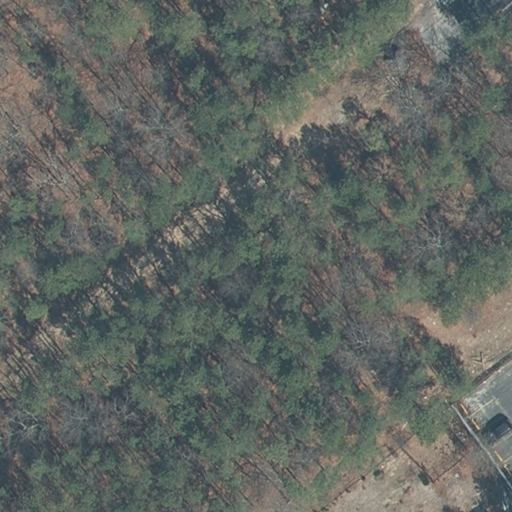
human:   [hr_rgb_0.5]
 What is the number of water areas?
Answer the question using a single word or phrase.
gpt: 0

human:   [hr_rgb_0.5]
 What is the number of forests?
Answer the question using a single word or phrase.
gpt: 1

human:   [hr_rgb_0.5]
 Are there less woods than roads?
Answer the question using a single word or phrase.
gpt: yes

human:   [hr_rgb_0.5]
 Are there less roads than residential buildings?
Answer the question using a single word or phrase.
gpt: no

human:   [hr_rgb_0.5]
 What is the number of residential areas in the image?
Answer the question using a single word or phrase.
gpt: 1

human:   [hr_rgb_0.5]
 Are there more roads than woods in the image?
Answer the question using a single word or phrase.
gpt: yes

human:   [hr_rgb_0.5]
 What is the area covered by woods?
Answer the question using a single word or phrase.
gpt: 10656m2

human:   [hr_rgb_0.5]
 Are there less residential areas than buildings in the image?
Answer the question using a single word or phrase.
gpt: no

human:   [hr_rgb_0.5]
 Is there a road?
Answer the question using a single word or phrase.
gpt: yes

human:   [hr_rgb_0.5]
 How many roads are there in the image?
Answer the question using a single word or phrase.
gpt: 2

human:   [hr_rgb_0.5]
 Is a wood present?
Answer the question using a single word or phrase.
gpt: yes

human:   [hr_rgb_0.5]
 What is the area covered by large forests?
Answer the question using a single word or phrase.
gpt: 10656m2

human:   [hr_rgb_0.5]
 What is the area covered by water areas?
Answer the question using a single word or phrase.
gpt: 0m2

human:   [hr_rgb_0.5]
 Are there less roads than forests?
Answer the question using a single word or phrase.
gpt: no

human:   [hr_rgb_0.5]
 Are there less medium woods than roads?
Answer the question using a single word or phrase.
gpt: yes

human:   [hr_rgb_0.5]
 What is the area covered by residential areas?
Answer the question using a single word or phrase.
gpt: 10656m2

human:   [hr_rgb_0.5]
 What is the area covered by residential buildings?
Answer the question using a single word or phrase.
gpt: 0m2

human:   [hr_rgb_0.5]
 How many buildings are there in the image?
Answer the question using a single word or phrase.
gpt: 0

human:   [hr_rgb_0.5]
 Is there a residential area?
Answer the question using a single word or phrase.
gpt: yes

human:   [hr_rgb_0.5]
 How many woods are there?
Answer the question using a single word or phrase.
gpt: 1

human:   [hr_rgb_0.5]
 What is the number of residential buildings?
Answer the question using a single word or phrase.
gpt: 0

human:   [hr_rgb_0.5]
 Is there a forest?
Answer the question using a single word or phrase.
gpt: yes

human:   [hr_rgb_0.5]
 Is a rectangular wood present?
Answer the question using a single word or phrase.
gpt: yes

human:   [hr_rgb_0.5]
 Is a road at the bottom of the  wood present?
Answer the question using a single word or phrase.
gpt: yes

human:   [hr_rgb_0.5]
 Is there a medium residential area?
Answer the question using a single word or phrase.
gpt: no

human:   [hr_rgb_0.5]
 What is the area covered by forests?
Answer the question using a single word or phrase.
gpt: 10656m2

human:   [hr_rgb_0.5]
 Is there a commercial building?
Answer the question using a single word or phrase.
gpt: no

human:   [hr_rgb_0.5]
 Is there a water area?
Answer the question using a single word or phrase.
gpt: no

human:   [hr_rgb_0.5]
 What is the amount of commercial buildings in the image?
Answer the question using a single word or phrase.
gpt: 0

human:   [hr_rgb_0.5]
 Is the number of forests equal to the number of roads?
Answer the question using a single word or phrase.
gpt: no

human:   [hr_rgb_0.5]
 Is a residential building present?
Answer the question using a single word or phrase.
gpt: no

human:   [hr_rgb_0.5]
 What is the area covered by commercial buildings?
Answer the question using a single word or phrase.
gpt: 0m2

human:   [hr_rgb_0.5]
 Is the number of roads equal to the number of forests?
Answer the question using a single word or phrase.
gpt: no

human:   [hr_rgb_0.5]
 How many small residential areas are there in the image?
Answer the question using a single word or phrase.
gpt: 0

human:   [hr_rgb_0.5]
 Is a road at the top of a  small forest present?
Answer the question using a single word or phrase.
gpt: no

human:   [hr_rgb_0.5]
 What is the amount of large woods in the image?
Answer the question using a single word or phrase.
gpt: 1

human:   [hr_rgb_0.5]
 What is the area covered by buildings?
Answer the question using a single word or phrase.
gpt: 0m2

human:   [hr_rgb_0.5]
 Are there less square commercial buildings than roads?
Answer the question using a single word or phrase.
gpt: yes

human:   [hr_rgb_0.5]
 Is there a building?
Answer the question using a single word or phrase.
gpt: no

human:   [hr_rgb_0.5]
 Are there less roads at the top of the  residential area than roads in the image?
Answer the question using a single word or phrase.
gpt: yes

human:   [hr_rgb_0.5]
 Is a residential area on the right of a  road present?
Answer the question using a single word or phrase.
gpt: yes

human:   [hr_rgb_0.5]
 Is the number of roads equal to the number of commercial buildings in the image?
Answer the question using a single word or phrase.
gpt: no

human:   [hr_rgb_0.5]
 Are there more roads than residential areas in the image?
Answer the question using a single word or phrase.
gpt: yes

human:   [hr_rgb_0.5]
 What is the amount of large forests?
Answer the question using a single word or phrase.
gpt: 1

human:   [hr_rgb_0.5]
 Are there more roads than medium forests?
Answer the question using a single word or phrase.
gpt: yes

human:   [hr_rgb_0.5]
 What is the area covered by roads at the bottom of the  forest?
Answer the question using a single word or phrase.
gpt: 0m2

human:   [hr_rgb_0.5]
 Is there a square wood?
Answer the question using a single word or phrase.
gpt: no

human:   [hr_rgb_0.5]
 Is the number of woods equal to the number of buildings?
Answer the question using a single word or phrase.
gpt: no

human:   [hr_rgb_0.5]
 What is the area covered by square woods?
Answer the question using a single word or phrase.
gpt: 0m2

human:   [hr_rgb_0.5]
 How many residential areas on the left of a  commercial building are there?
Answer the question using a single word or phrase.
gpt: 0

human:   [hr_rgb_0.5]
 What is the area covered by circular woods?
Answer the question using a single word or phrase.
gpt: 0m2

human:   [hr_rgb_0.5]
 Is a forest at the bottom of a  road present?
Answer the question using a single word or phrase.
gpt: no

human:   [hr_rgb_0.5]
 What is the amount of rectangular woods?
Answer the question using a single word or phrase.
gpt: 1

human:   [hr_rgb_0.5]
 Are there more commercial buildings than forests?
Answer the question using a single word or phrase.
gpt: no

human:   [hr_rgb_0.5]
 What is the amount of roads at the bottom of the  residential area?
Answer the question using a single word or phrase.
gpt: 2

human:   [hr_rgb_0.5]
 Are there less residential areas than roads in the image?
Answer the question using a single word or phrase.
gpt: yes

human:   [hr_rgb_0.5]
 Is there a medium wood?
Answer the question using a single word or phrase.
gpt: no

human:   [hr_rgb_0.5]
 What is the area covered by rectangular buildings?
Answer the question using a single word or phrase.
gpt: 0m2

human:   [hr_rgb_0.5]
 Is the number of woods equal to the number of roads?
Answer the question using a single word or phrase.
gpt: no

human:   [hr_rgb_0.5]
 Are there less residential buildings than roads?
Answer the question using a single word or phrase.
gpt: yes

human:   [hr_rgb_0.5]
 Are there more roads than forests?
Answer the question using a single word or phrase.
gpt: yes

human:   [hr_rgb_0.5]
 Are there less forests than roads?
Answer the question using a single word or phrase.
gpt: yes

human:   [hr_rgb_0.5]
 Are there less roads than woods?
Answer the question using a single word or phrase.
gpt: no

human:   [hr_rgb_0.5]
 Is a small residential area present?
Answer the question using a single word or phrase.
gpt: no